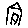
Label: house